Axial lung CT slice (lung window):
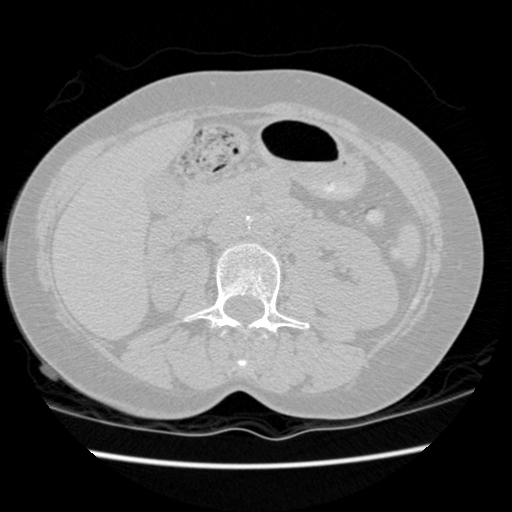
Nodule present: no